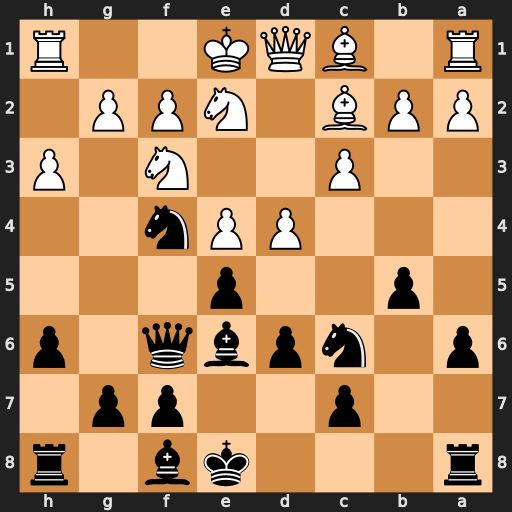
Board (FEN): r3kb1r/2p2pp1/p1npbq1p/1p2p3/3PPn2/2P2N1P/PPB1NPP1/R1BQK2R
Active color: b
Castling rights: KQkq
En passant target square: -
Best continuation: Nxg2+ Kf1 Qxf3